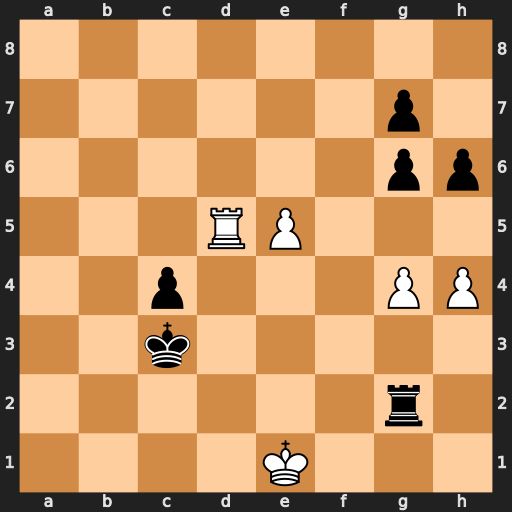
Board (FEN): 8/6p1/6pp/3RP3/2p3PP/2k5/6r1/4K3
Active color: w
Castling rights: -
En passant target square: -
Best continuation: e6 Rg1+ Ke2 Rxg4 Re5